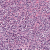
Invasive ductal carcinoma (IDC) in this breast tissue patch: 1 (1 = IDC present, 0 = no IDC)